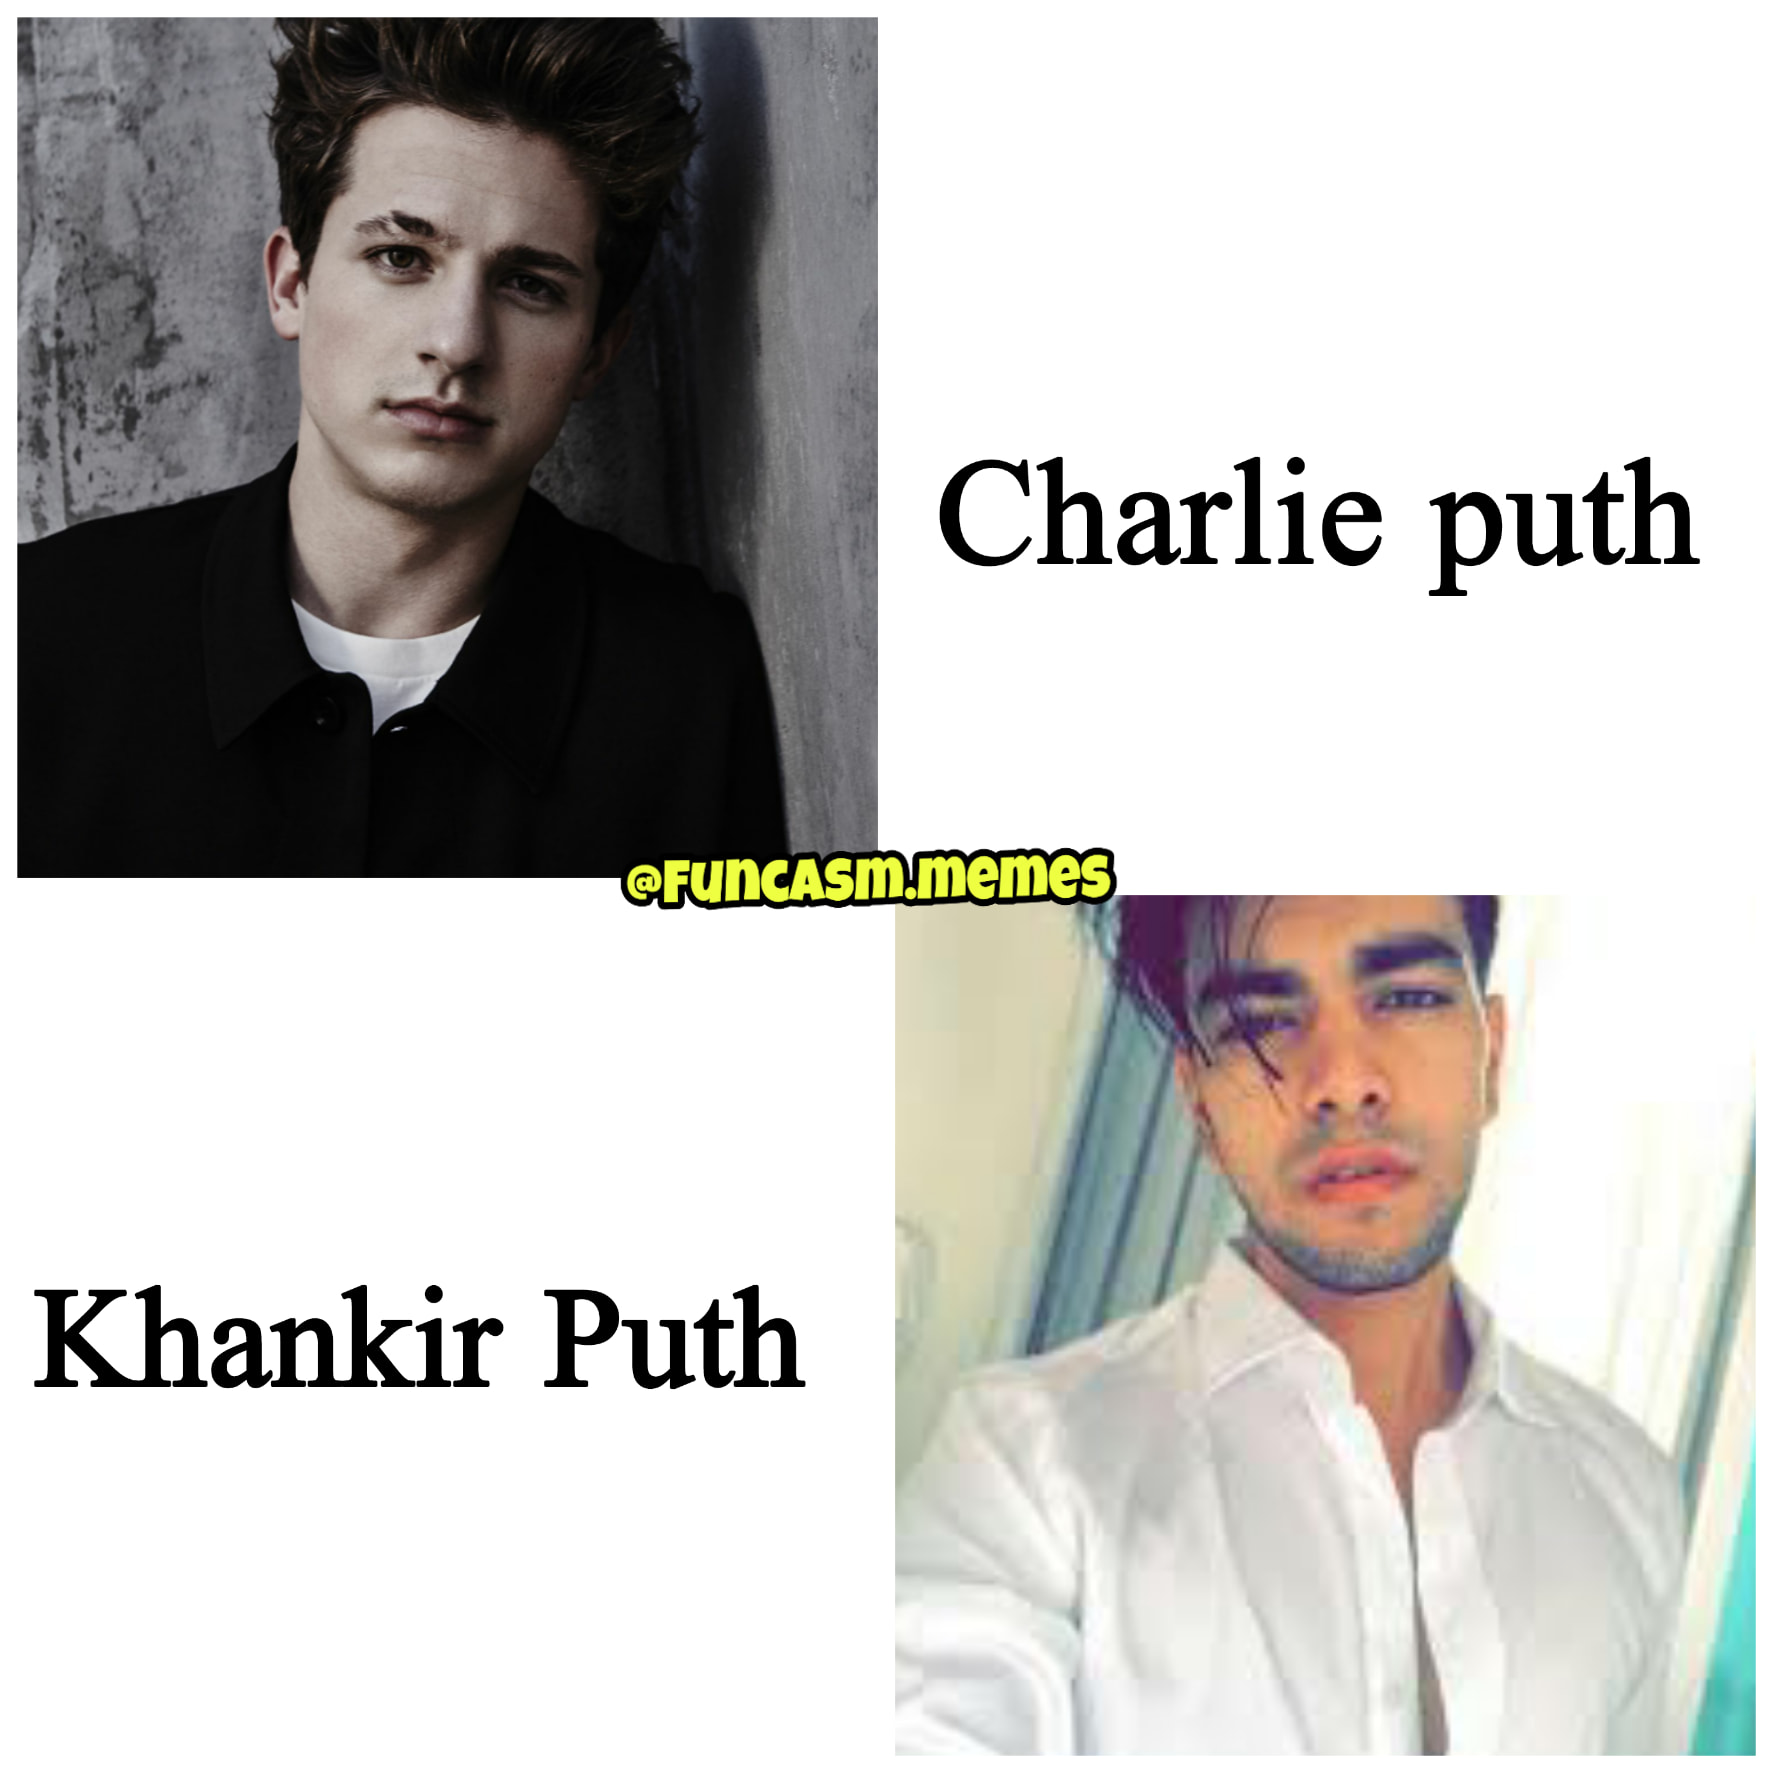
Text: Charlie puth   Khankir Puth
Label: Hate
Hate category: Personal Offence
Targeted group: Individual